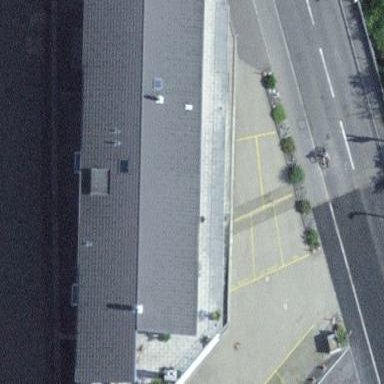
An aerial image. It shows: Office building with gabled roof.